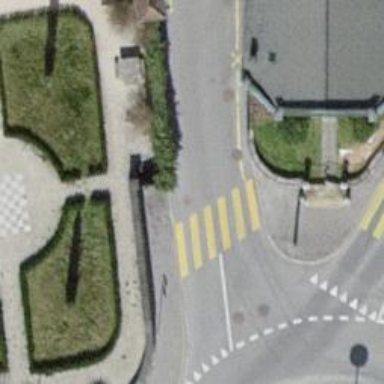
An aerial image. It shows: Marked road crossing.